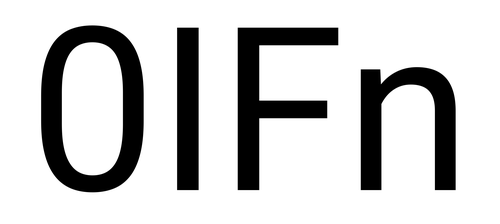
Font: Roboto_Regular